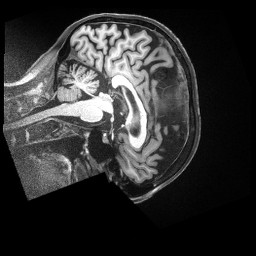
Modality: T1w
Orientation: sagittal
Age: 60
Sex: female
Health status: ill
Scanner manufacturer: siemens
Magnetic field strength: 3 T
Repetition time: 2.5 s
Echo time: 0.00181 s